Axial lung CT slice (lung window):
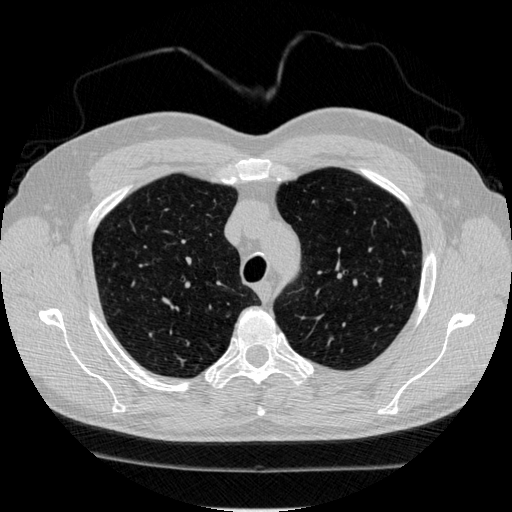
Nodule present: no